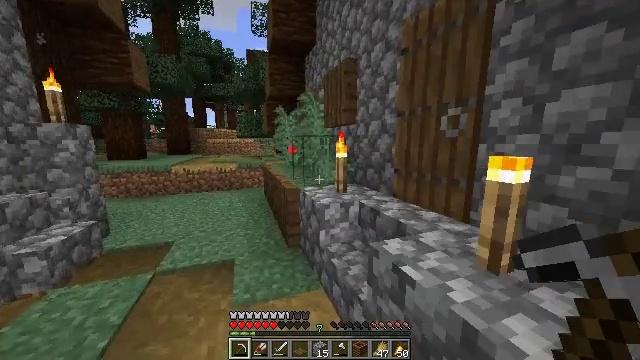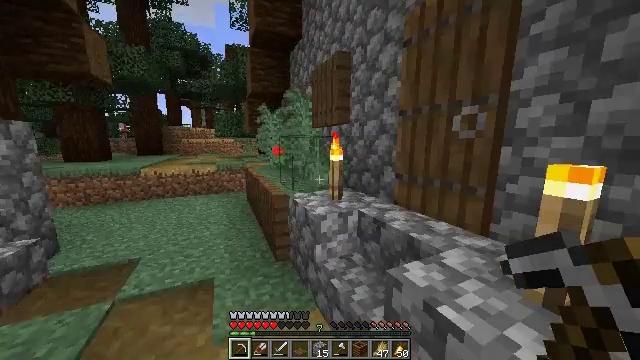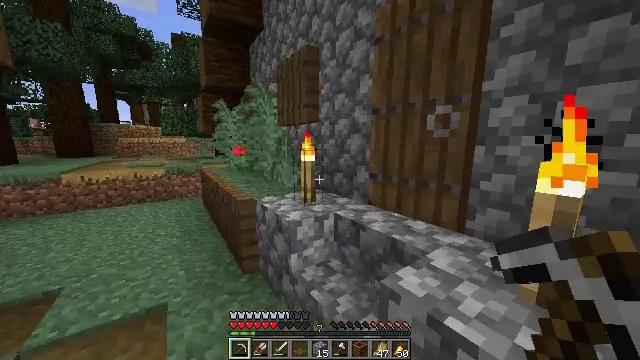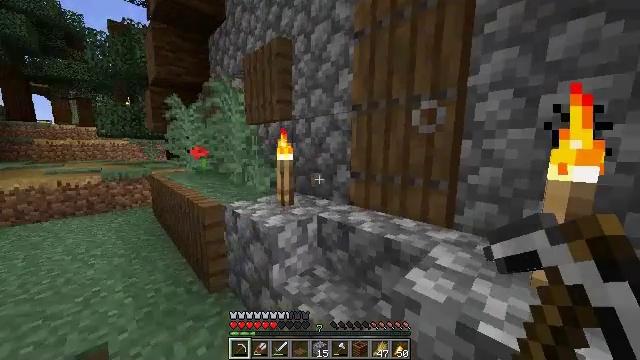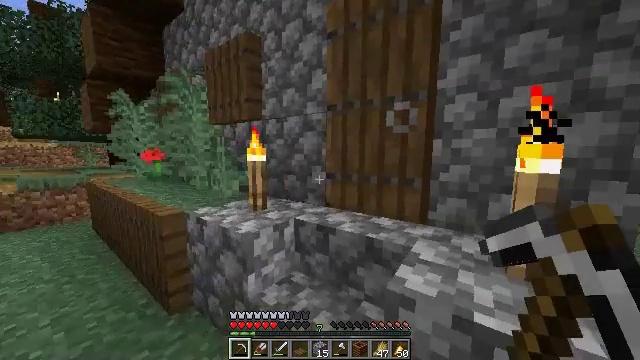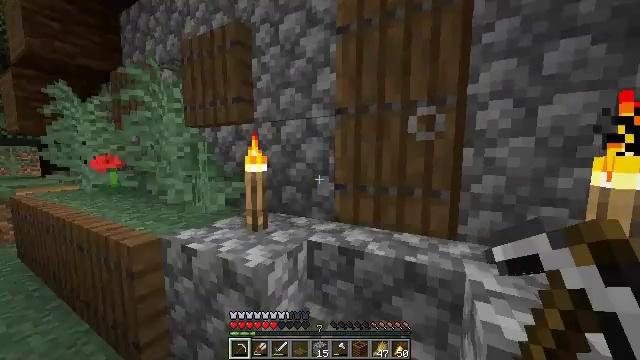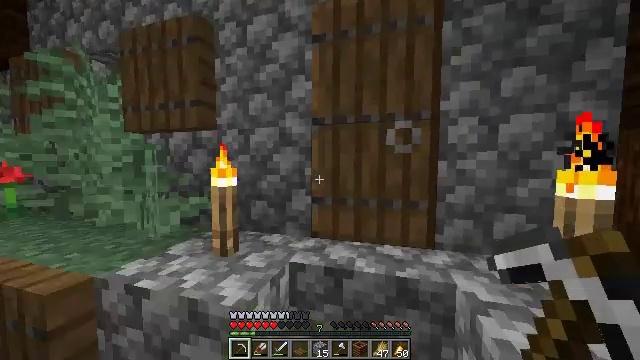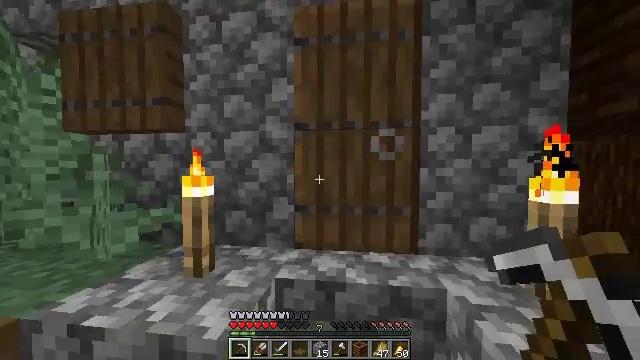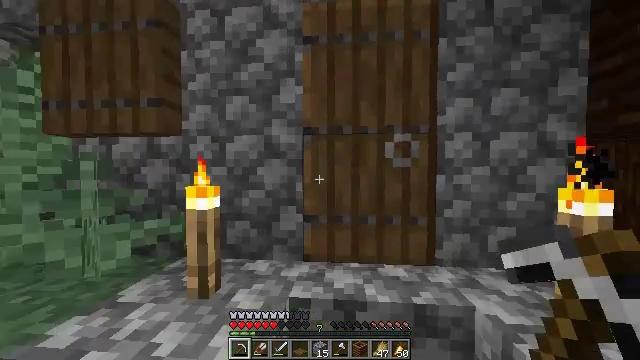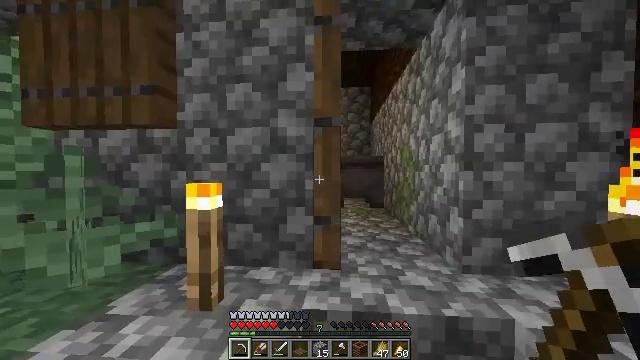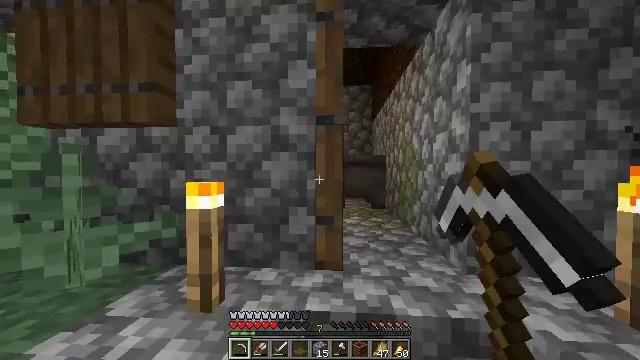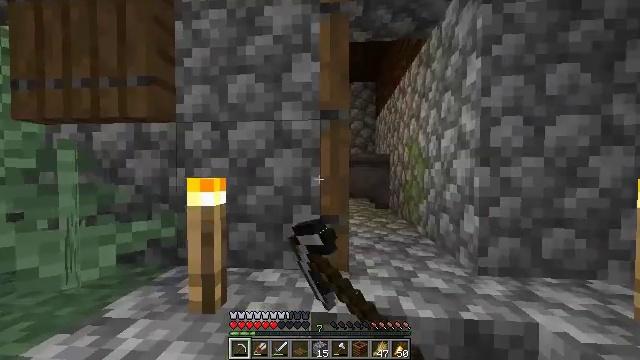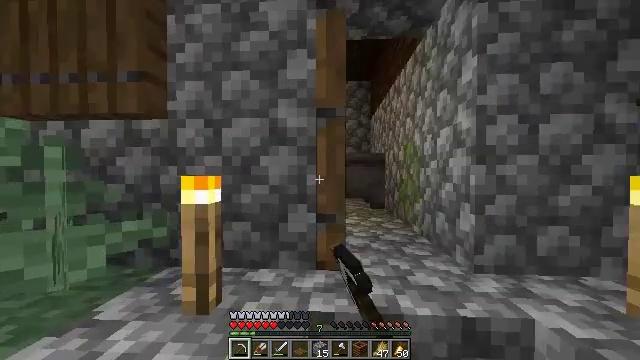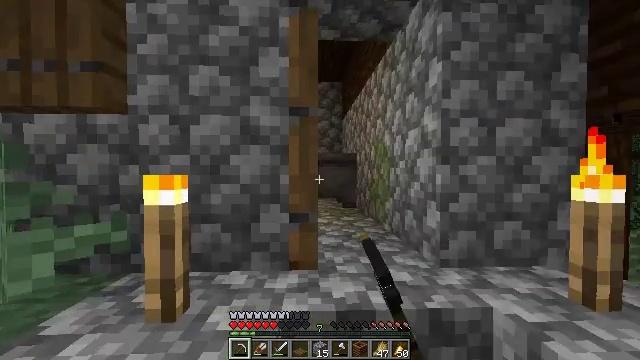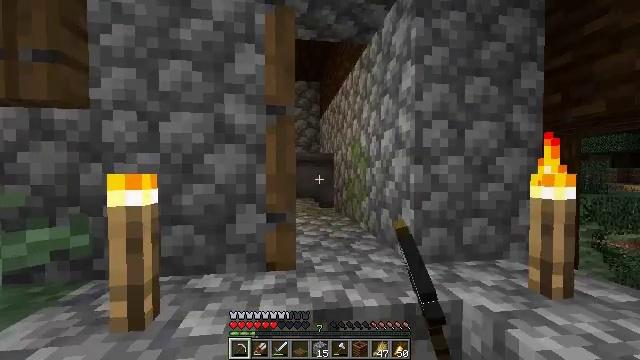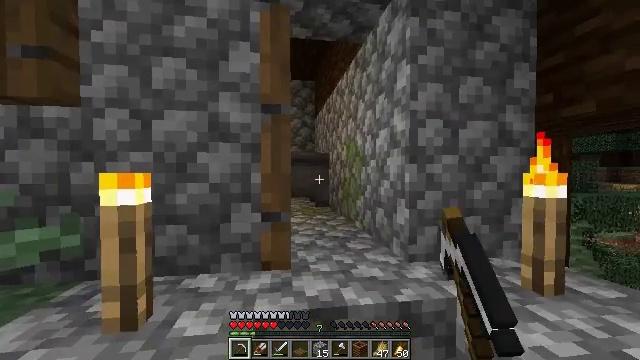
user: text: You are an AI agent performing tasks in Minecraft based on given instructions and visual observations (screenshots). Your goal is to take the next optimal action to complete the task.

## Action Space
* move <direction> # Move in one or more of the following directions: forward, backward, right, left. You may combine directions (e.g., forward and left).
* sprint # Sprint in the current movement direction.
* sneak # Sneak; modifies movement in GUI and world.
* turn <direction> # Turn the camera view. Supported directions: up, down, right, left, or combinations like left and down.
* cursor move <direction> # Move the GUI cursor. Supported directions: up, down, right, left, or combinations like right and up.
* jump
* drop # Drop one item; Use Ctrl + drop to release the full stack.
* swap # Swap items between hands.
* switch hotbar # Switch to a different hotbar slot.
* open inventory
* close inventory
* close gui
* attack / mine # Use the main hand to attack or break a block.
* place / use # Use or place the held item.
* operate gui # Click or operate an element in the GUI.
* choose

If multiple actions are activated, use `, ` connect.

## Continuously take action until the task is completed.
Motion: motion action
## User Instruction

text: Mine the cauldron block.
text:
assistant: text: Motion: move forward and move left, turn right
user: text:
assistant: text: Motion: move forward and move left, turn right
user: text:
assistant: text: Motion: move forward and move left, turn right and up
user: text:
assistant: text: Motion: move forward and move left, turn right and up
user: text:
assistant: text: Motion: move forward and move left, turn right and up
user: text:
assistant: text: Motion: move forward and move left, turn right and up
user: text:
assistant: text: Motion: turn right and up
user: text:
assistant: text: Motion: turn right
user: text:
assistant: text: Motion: use / place
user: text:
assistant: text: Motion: use / place
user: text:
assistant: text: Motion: use / place
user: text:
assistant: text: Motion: turn right, use / place
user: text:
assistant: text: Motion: turn right
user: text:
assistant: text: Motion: turn right
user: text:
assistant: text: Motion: turn right
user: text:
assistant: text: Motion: move forward
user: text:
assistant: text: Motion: move forward and move right
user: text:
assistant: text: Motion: move forward and move right
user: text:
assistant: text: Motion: move forward and move right, turn left
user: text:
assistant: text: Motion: move forward, turn left
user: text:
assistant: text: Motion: move forward, turn left
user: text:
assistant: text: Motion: move forward, turn left
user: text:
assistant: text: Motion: move forward
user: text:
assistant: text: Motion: move forward
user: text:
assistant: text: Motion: move forward
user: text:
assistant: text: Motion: move forward, turn down
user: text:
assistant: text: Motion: move forward, turn down
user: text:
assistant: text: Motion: move forward, turn down
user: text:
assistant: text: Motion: move forward, turn down
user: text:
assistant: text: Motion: move forward, turn down